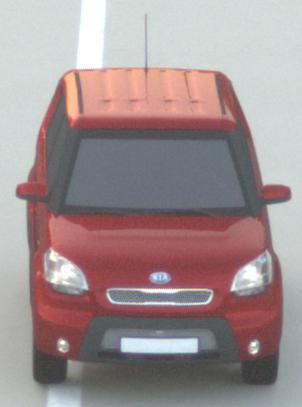
Make: KIA
Model: Soul 1.6
Detailed model: Soul (AM)
Model produced from: 2009/02
Model produced until: 2009/11
Doors: 5
Color: red
Road condition: dry road
Daytime: sunrise or sunset
Contrast: low contrast